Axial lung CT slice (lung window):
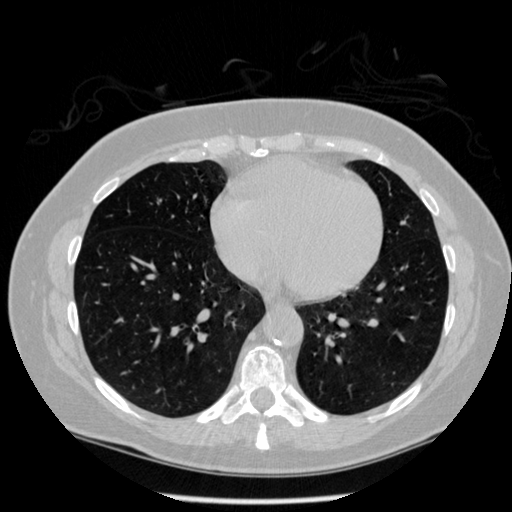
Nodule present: no